Question: I have a tab-bar controller app which has 19 views and therefore the "MORE" button needs to be pressed in order to switch to some of them.
The problem is that when I switch to a certain view which contains a Scroll View inside itself and which is positioned at index No 5 (therefore only selectable by clicking on the MORE button) when the view appears, it is shifted downwards by around 20 pixels I believe! The interesting thing is that if I edit the tab order and I move the view in question to position No 4 (therefore now selectable without clicking on the MORE button), then when the view appears it does not shift downwards anymore!
This downward shift does not occur to the other views which do NOT contain a Scroll View inside them. The Interface Building settings are identical across all views.
I've been trying to find a solution to this now for days and this is driving me absolutely insane! Is there anything else I should be doing?
Many many thaks!

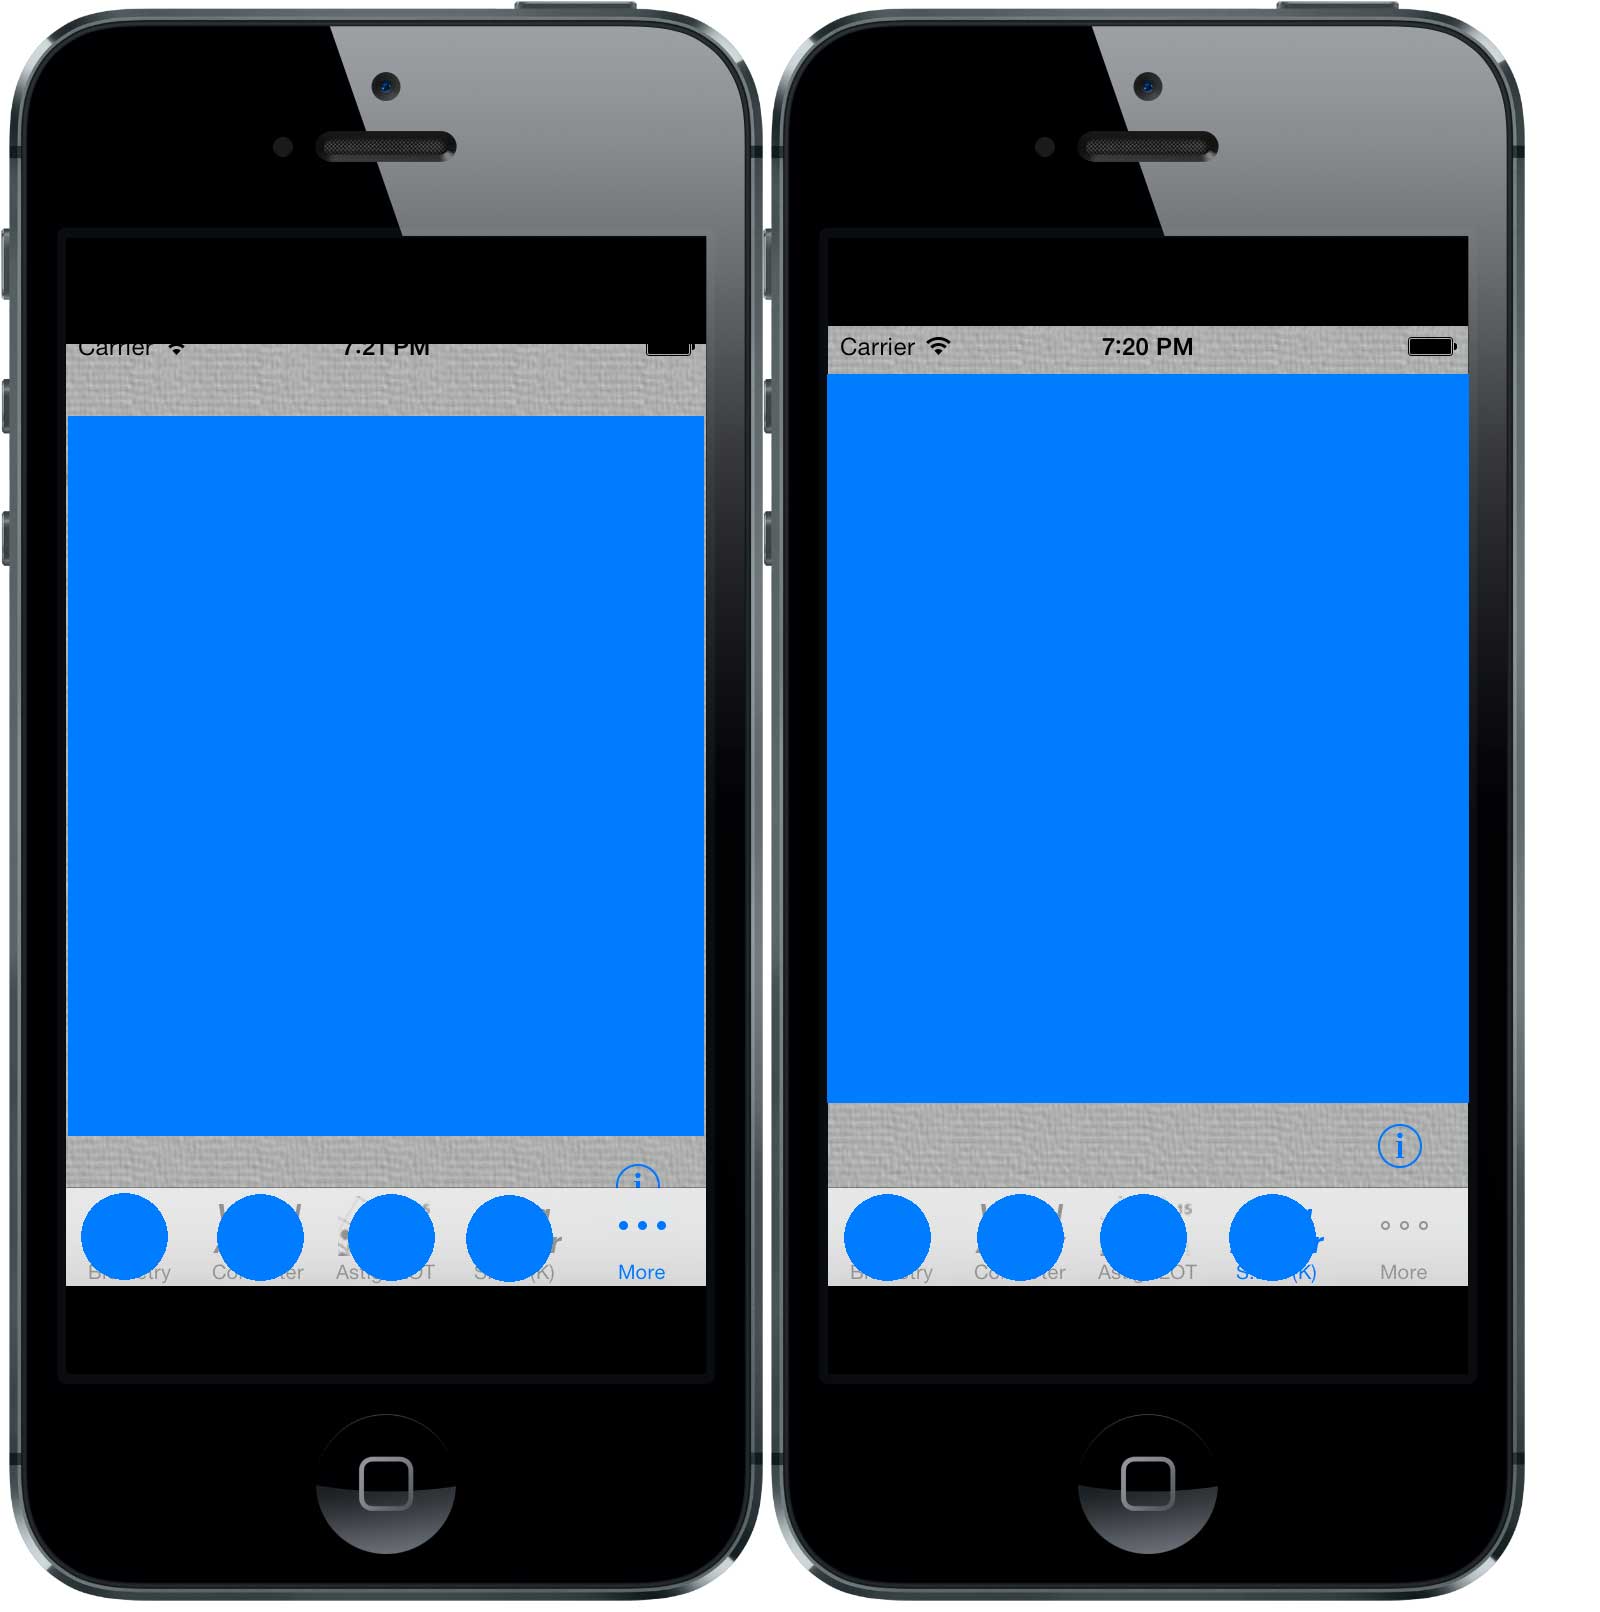
Answer: Problem solved! :-)
'''
//***********************************************************************************
//There is a bug from Apple
//To avoid the view shifting down when changing the order of the tab views
//You must first create a new view and then assign the scroll view to this new view!
UIView *vi = [[UIView alloc] initWithFrame:CGRectMake(-10, -10, 1, 1)];
[vi setBackgroundColor:[UIColor clearColor]];
[self.view addSubview:vi];
//***********************************************************************************
//Now add the scroll view to the new view
[self.view addSubview:DesiredScrollerView];
'''
[see here][1]